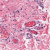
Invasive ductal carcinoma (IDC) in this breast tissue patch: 0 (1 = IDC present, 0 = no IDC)